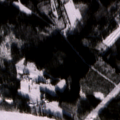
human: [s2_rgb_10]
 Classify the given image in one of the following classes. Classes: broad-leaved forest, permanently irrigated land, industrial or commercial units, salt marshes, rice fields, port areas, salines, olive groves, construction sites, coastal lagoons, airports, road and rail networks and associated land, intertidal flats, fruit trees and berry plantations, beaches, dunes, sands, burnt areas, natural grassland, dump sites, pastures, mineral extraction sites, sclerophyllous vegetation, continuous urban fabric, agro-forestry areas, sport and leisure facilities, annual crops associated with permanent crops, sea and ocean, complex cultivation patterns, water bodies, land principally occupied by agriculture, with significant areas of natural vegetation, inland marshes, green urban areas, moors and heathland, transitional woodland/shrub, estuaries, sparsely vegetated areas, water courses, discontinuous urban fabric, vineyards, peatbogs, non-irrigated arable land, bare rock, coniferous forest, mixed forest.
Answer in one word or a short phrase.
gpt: land principally occupied by agriculture, with significant areas of natural vegetation, coniferous forest, mixed forest